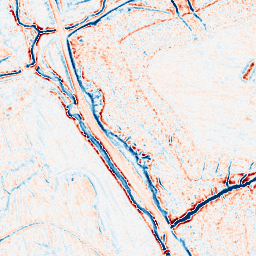
Category: edge_preserving
Decomposition family: bilateral
Decomposition parameters: d: 9
sigma_color: 25
sigma_space: 75
Upsampling method: sinc_blackman
Upsampling parameters: scale: 2
kernel_size: 8
Upsampling scale: 2